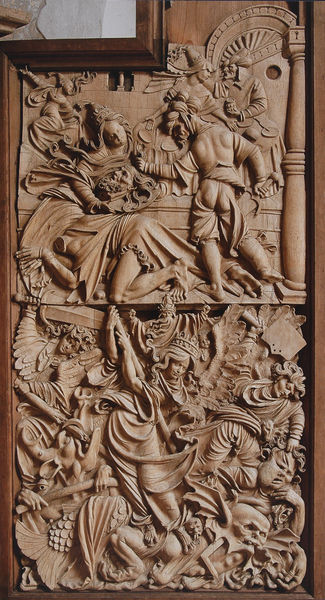
Titel: Hochaltar, rechter Flügel
Künstler: Meister H. L.
Standort: Niederrotweil
Institution: St. Michael
Schlagwörter: flügel, gruppe, kampf, kopf, mann, nackt, umhang, frauen, menschen, ausschnitt, braun, frau, frisur, holz, kleid, männer, rücken, szene, säule, säulen, tiere, ornament, geköpft, holofernes, judith, köpfen, rahmen, salome, stein, tod, tot, kirche, gewand, haare, krone, prinzessin, fliegen, engel, relief, gesäß, hintern, liegen, figuren, krieg, schlacht, könig, tafel, detail, foto, fotografie, photographie, buch, schweben, geballt, altar, ranke, schnitzerei, photo, römer, fisch, totenkopf, farbfoto, götter, sturz, gefasst, maria, miniatur, putti, kopflos, schnitzereien, schnitzwerk, fratzen, george, relif, schnitz, flügelaltar, bildtafel, holzrelief, alt architektur, aufahme, hiolz, gewan, po